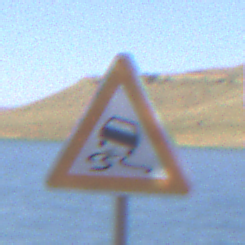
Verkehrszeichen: SchleuderOderRutschgefahr
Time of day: MorningAfternoon
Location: Outdoor (Nature)
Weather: Clear
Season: NotSpecified
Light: Natural